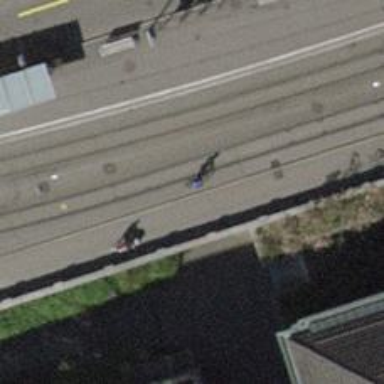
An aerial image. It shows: Asphalt tunnel.